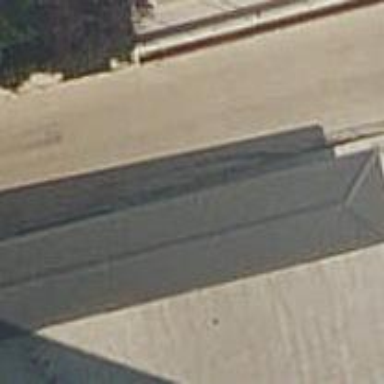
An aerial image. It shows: View of roof of building.